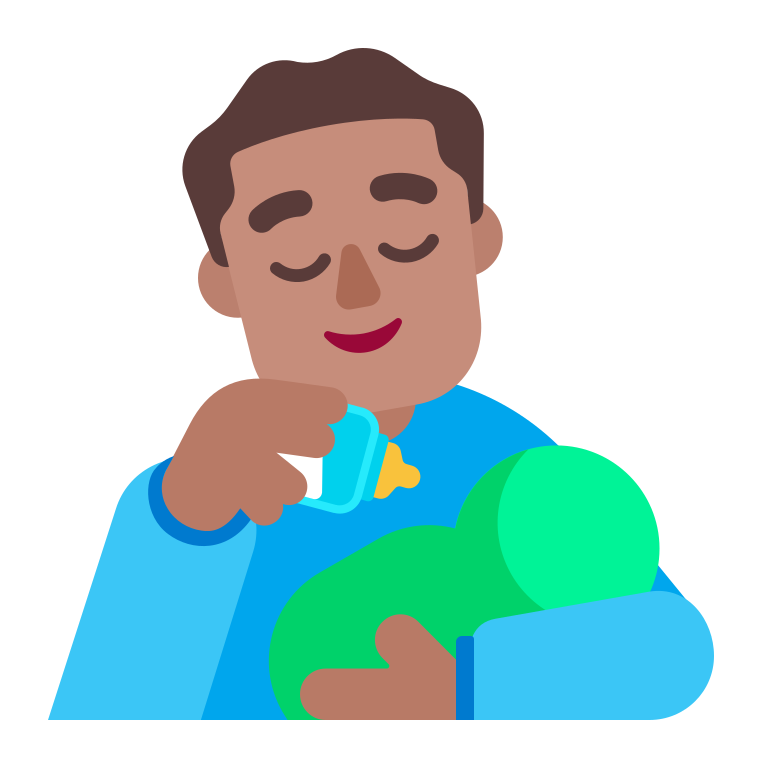
man feeding baby flat